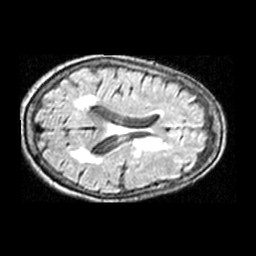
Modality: FLAIR
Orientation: axial
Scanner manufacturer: siemens
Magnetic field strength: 1.5 T
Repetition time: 6 s
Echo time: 0.355 s